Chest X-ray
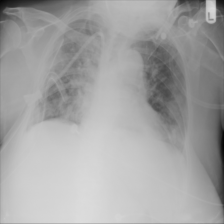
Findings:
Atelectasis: negative
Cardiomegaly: negative
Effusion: negative
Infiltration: positive
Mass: negative
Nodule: negative
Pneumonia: negative
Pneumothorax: negative
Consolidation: negative
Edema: negative
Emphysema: negative
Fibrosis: negative
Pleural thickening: negative
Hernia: negative